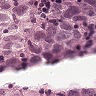
Metastatic tissue present: yes